Brain MRI, t1w sequence, axial 2D slice.
Patient: age 53, sex F, weight 90 kg, height 1.9 m
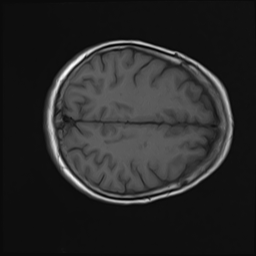